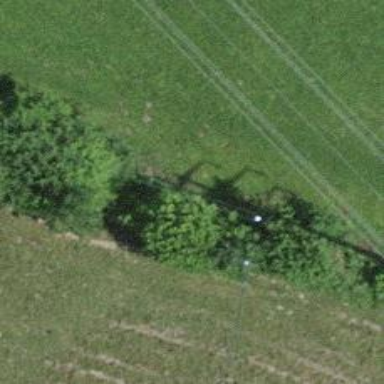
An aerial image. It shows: Minor power line.